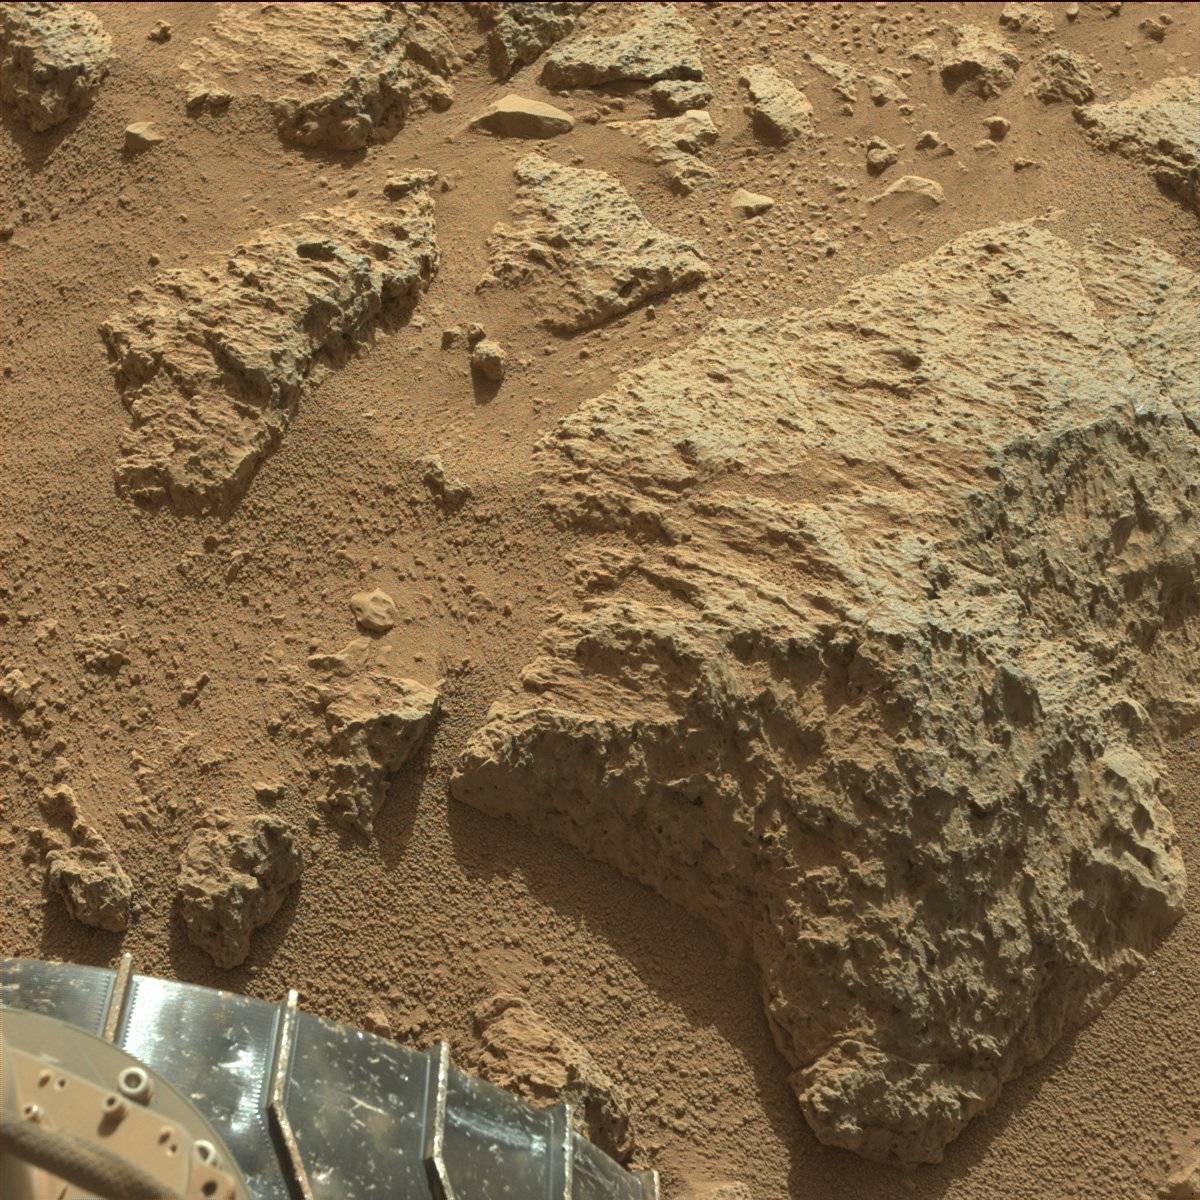
Terrain classes present: Bedrock, Rover, Sand / Soil